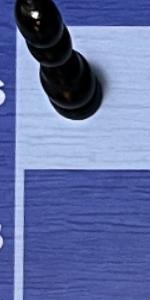
Label: Empty